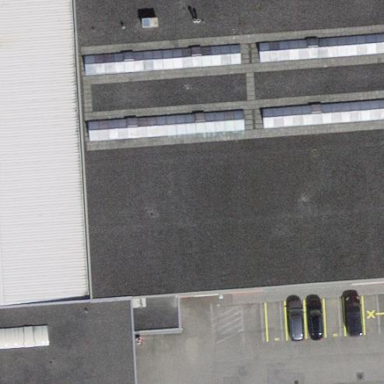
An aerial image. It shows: Industrial building.